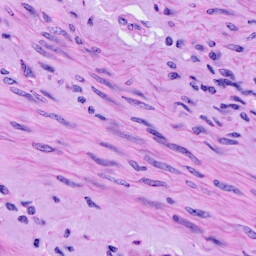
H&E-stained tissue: Cervix